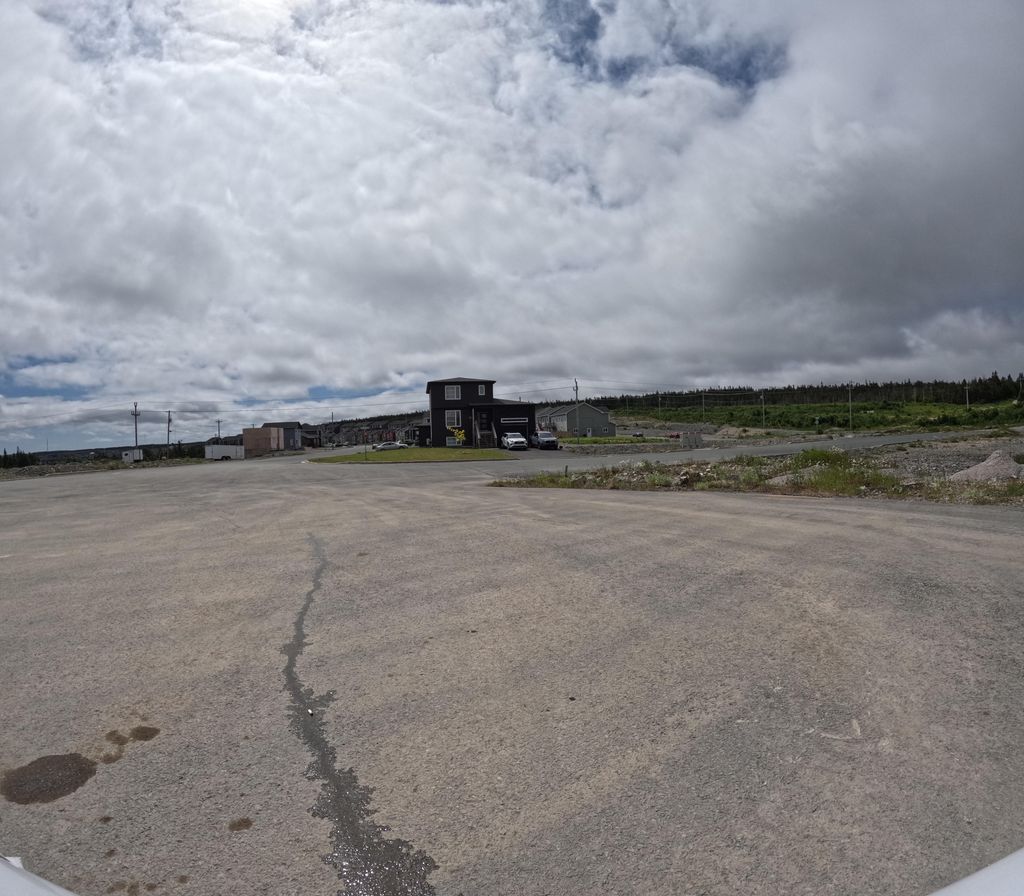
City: st_johns